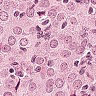
Metastatic tissue present: yes